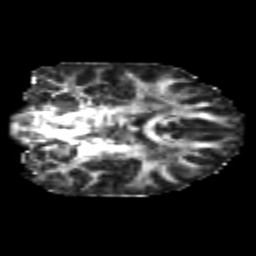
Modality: FA
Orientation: coronal
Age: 22
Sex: female
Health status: healthy
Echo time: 0.074 s